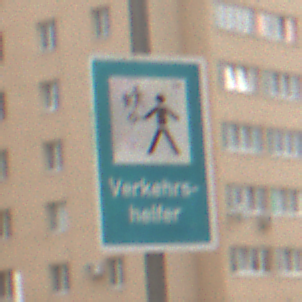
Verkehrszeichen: Verkehrshelfer
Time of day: MorningAfternoon
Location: Outdoor (Urban)
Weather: Overcast
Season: NotSpecified
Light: Natural